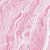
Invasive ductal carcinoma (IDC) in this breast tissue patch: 0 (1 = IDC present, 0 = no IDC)